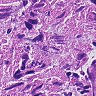
Metastatic tissue present: yes